Question: I have a C# WPF application, and am trying to figure out a way to use dump files to pin-point crash locations with Visual Studio 2010. I'm using SysWow64\TaskMgr.exe to obtain my crash dumps which hover around 500MB.
Here's my Startup code, which uses Visual Basic workaround to ensure I only have a single instance running.
'''
using System;
using Microsoft.VisualBasic.ApplicationServices;
namespace UselessCrashDump
{
public class Startup
{
[STAThread]
public static void Main(string[] args)
{
SingleInstanceManager singleInstanceManager = new SingleInstanceManager();
singleInstanceManager.Run(args);
}
}
// Using VB bits to detect single instances and process accordingly:
// * OnStartup is fired when the first instance loads
// * OnStartupNextInstance is fired when the application is re-run again
public class SingleInstanceManager : WindowsFormsApplicationBase
{
App _app;
public SingleInstanceManager()
{
this.IsSingleInstance = true;
}
protected override bool OnStartup(Microsoft.VisualBasic.ApplicationServices.StartupEventArgs e)
{
//first launch
_app = new App();
_app.InitializeComponent();
_app.Run();
return false;
}
protected override void OnStartupNextInstance(StartupNextInstanceEventArgs eventArgs)
{
//subsequent launches
base.OnStartupNextInstance(eventArgs);
_app.Activate();
}
}
}
'''
Now inside my application I added a piece of code that will crash it on purpose, after I press a button. The code looks like following:
'''
private void _crash_Click(object sender, RoutedEventArgs e)
{
CrashMe(null);
}
private void CrashMe(string someString)
{
someString.Split(' ');
}
'''
Sure enough, after I run the exe and click the button the program crashes. I then obtain the crash dump, open it, and this is what I see:

I was expecting for the code to break at the specific location of the crash. But instead the crash dump points to the entry point to the program. This happens for all crashes. I would like to see exact location of the crash, the way it happens during Debug session.
What am I doing wrong? The dump file itself seems to be loading the PDB file, at least judging by the output:
'''
'[MyApp].DMP' (Managed): Loaded 'C:\Program Files (x86)\[MyCompany]\[MyApp].exe', Symbols loaded.
'''
It doesn't seem to be loading native symbols, but I figured since it's a managed app, I don't need them:
'''
'[MyApp].DMP': Loaded 'C:\Program Files (x86)\[MyCompany]\[MyApp].exe', No native symbols in symbol file.
'''
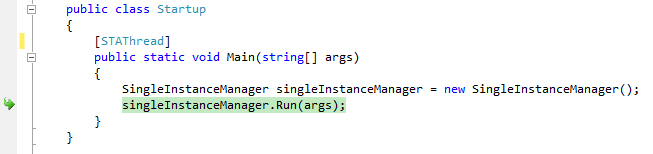
Answer: Taking the dump with task manager at the time of an exception is not very reliable. Try <URL>.
Once you have a good dump, Visual Studio should show something in the field 'Exception code' after opening the dump. I guess that your field looks quite empty at the moment like mine (see screenshot).

If the dump is ok, it should have an exception code inside: